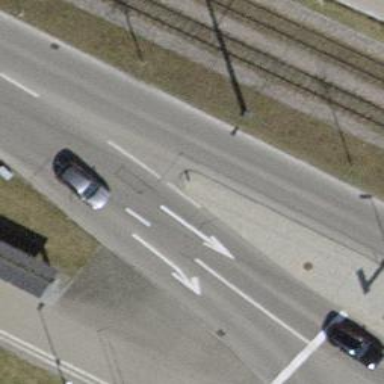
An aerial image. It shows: Tertiary road with asphalt surface and no sidewalks.